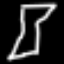
Label: hourglass